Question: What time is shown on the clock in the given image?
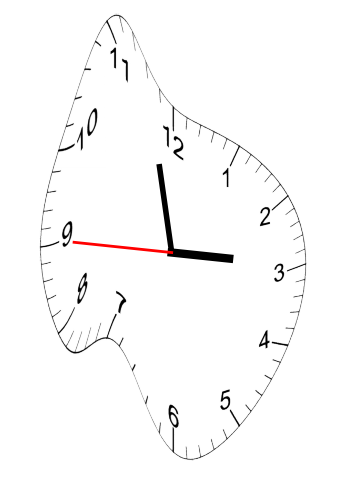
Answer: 02:57:45